Aerial crown-view tile of a tropical tree (Barro Colorado Island, Panama), acquired 20241216:
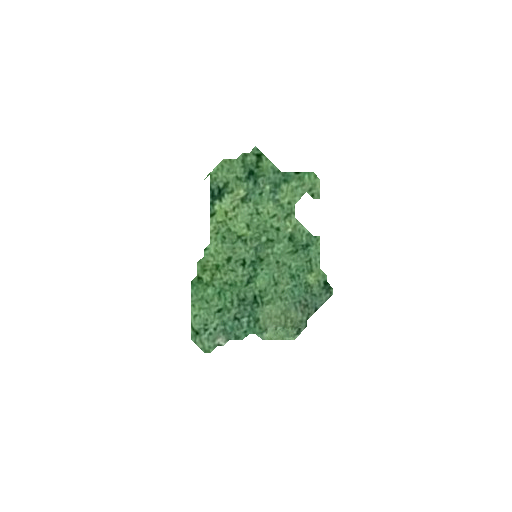
Species: Tachigali panamensis
GBIF accepted scientific name: Tachigali panamensis
Crown area: 28.509 m²